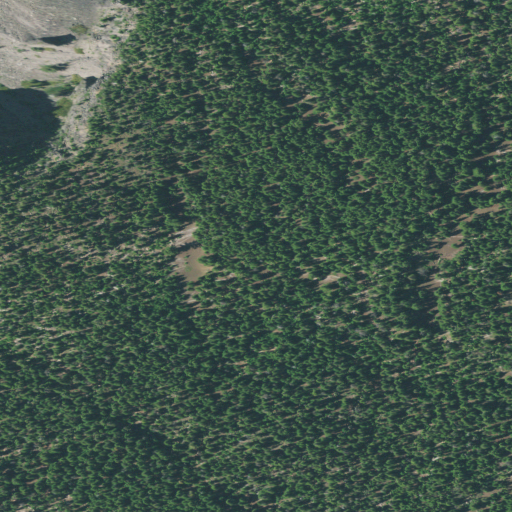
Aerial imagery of mountain in Oregon named Hayrick Butte containing evergreen forest and open water